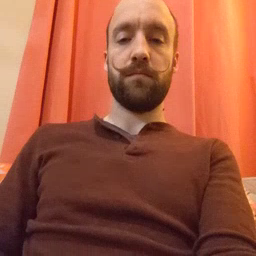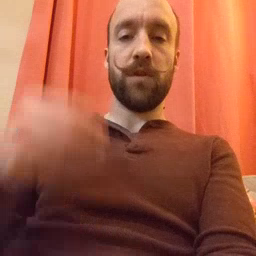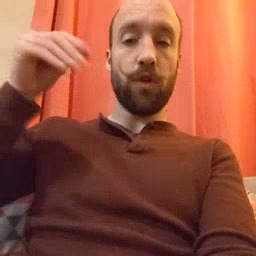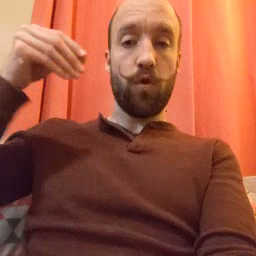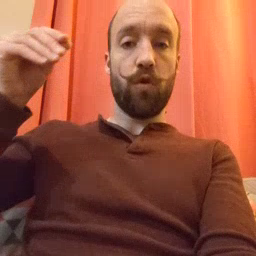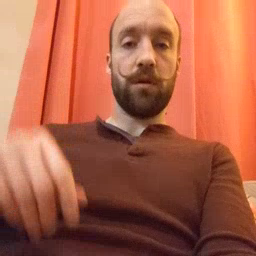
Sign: store